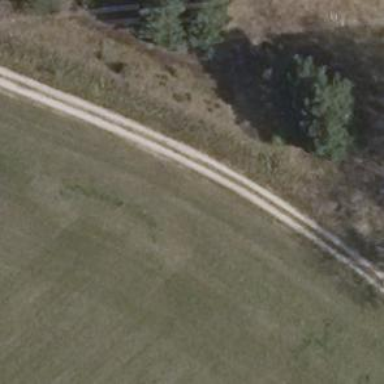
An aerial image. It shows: Compacted track with grade2 surface.